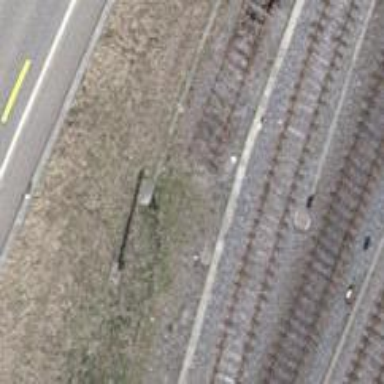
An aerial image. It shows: Railway buffer stop.